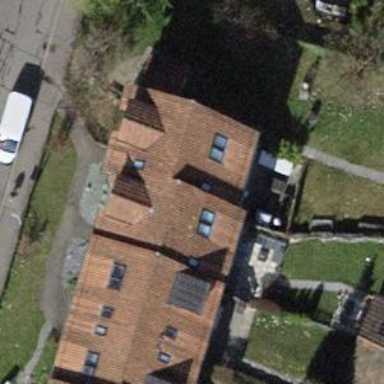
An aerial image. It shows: Simple house.